The image is an STFT spectrogram (time versus frequency) of a rotating-machine vibration signal. Based on the visible evidence, which rotor condition applies: normal, misalignment, unbalance, looseness?
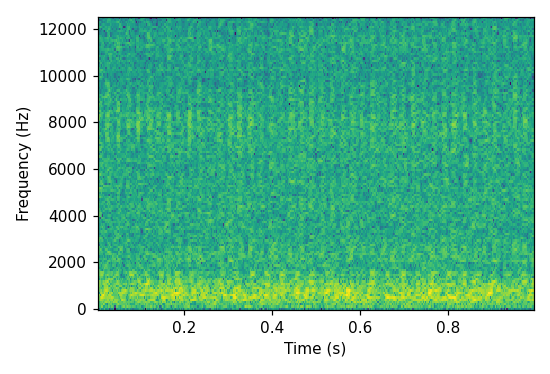
Answer: misalignment